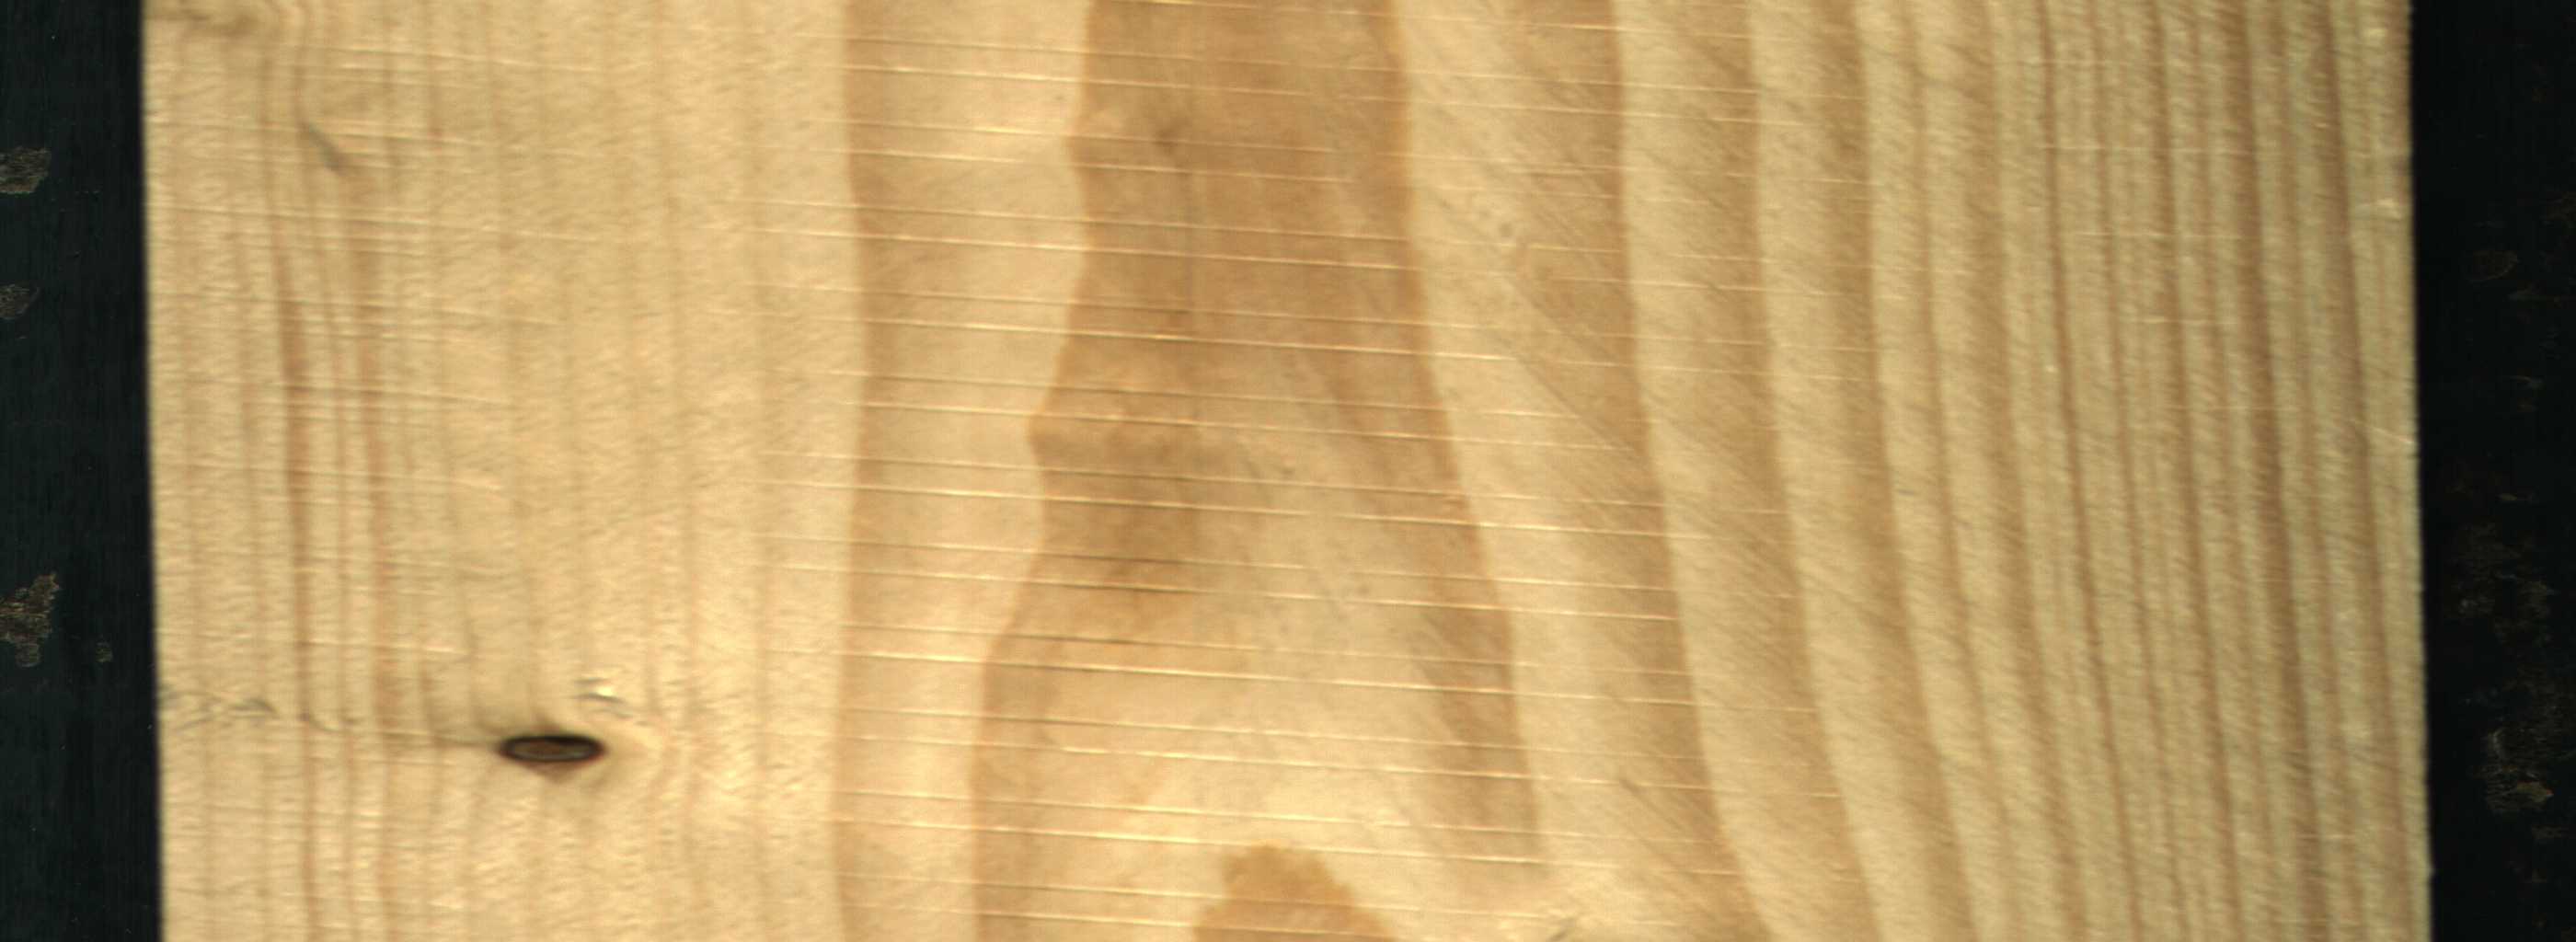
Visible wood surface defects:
Dead_Knot